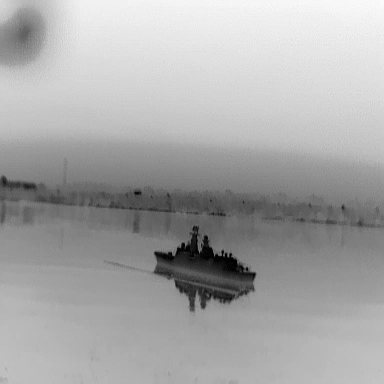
There is a warship in the infrared image.